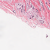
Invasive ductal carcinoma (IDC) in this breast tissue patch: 1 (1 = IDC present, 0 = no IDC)